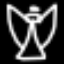
Label: angel